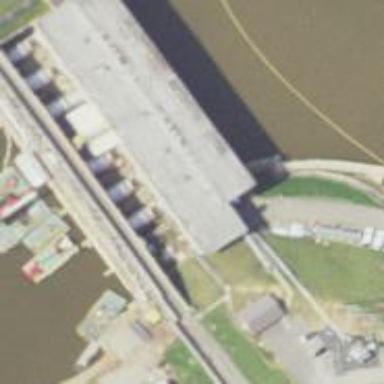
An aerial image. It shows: Building serving as power plant.